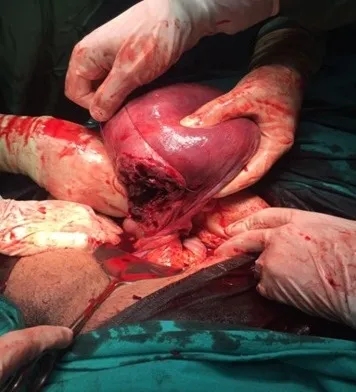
720-degree uterine torsion with the bladder.
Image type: medical_photograph (other_medical_photograph)